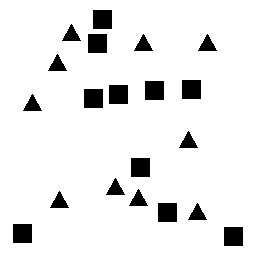
Squares: 10
Triangles: 10
Stars: 0
Total shapes: 20